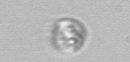
Label: Amoeba